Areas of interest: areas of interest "Science and Technology Museum"
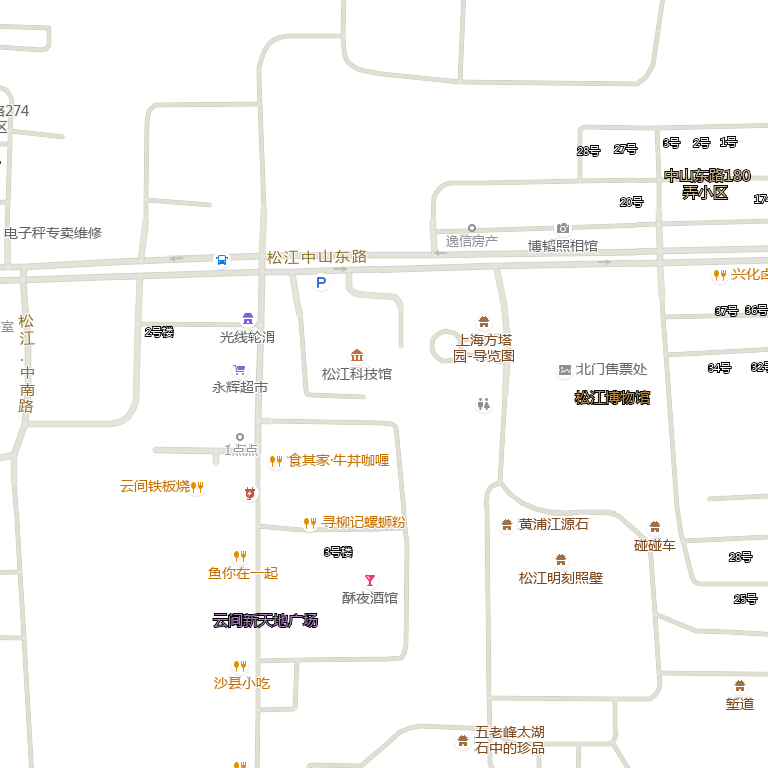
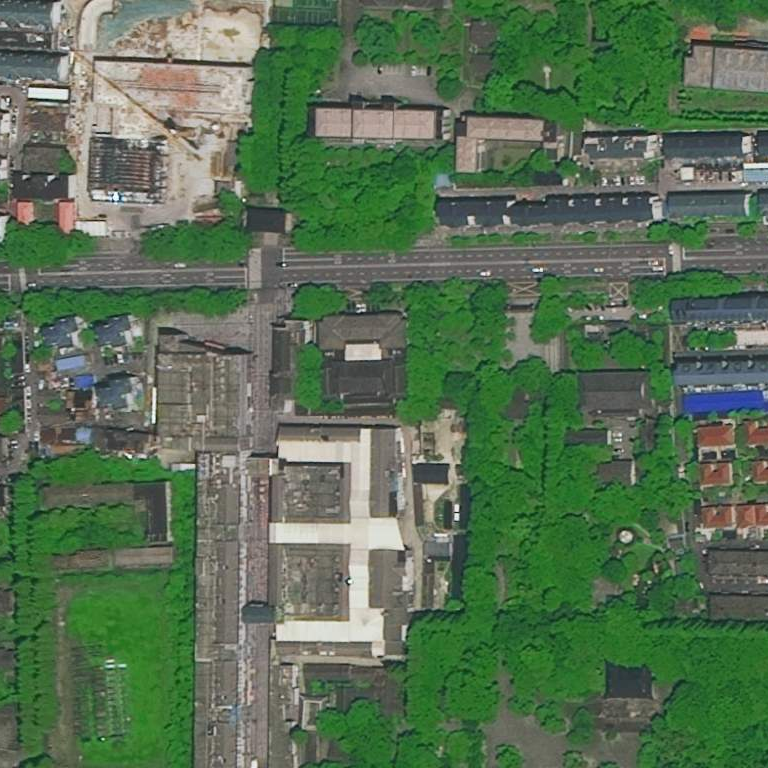